Question: Or how can i detect when the red line is starting to make acsent/slope/climb up ?
I have this code:
'''
for (int i = 0; i < averagesOriginal.Count - 69; i++)
{
int y = i + 35;
if (averagesOriginal[y] <= resultings[i])
{
if (averagesOriginal[y] >= resultings[i])
{
//MessageBox.Show("above");
}
}
}
'''
The averagesOriginal List present the Red line in the graph and the resultings List present the Black line.
I need to find the places where the Red line is starting to climb above the black line.
I attached an image of the graph showing the red line and the black line and i marked in black cicules the places i think that should be where it start.
The left two siccules i think should be where the red line start to climb up above the black line.
I need to find the indexs(and the numers in each index) of the the places all over the graph where it start to climb the red over the black.
I dont need all the Red above the black only the place/s where it start.
It should be two index.
The conditions should be: the first index is where the Red under the black then on the next one single index forward it should be above the black.
If you look at the graph in the beginning the red is all the time under the black.
I need to find somehow where the red is under the black and in the nexto ne single index the red is above the black. This meaning the red start to climb.
So how can i do it according to my code ?
( In the image attached the left two black cicrucles i drawed show the first red index under the black then the next red index is above the black. This is the places i should search for.

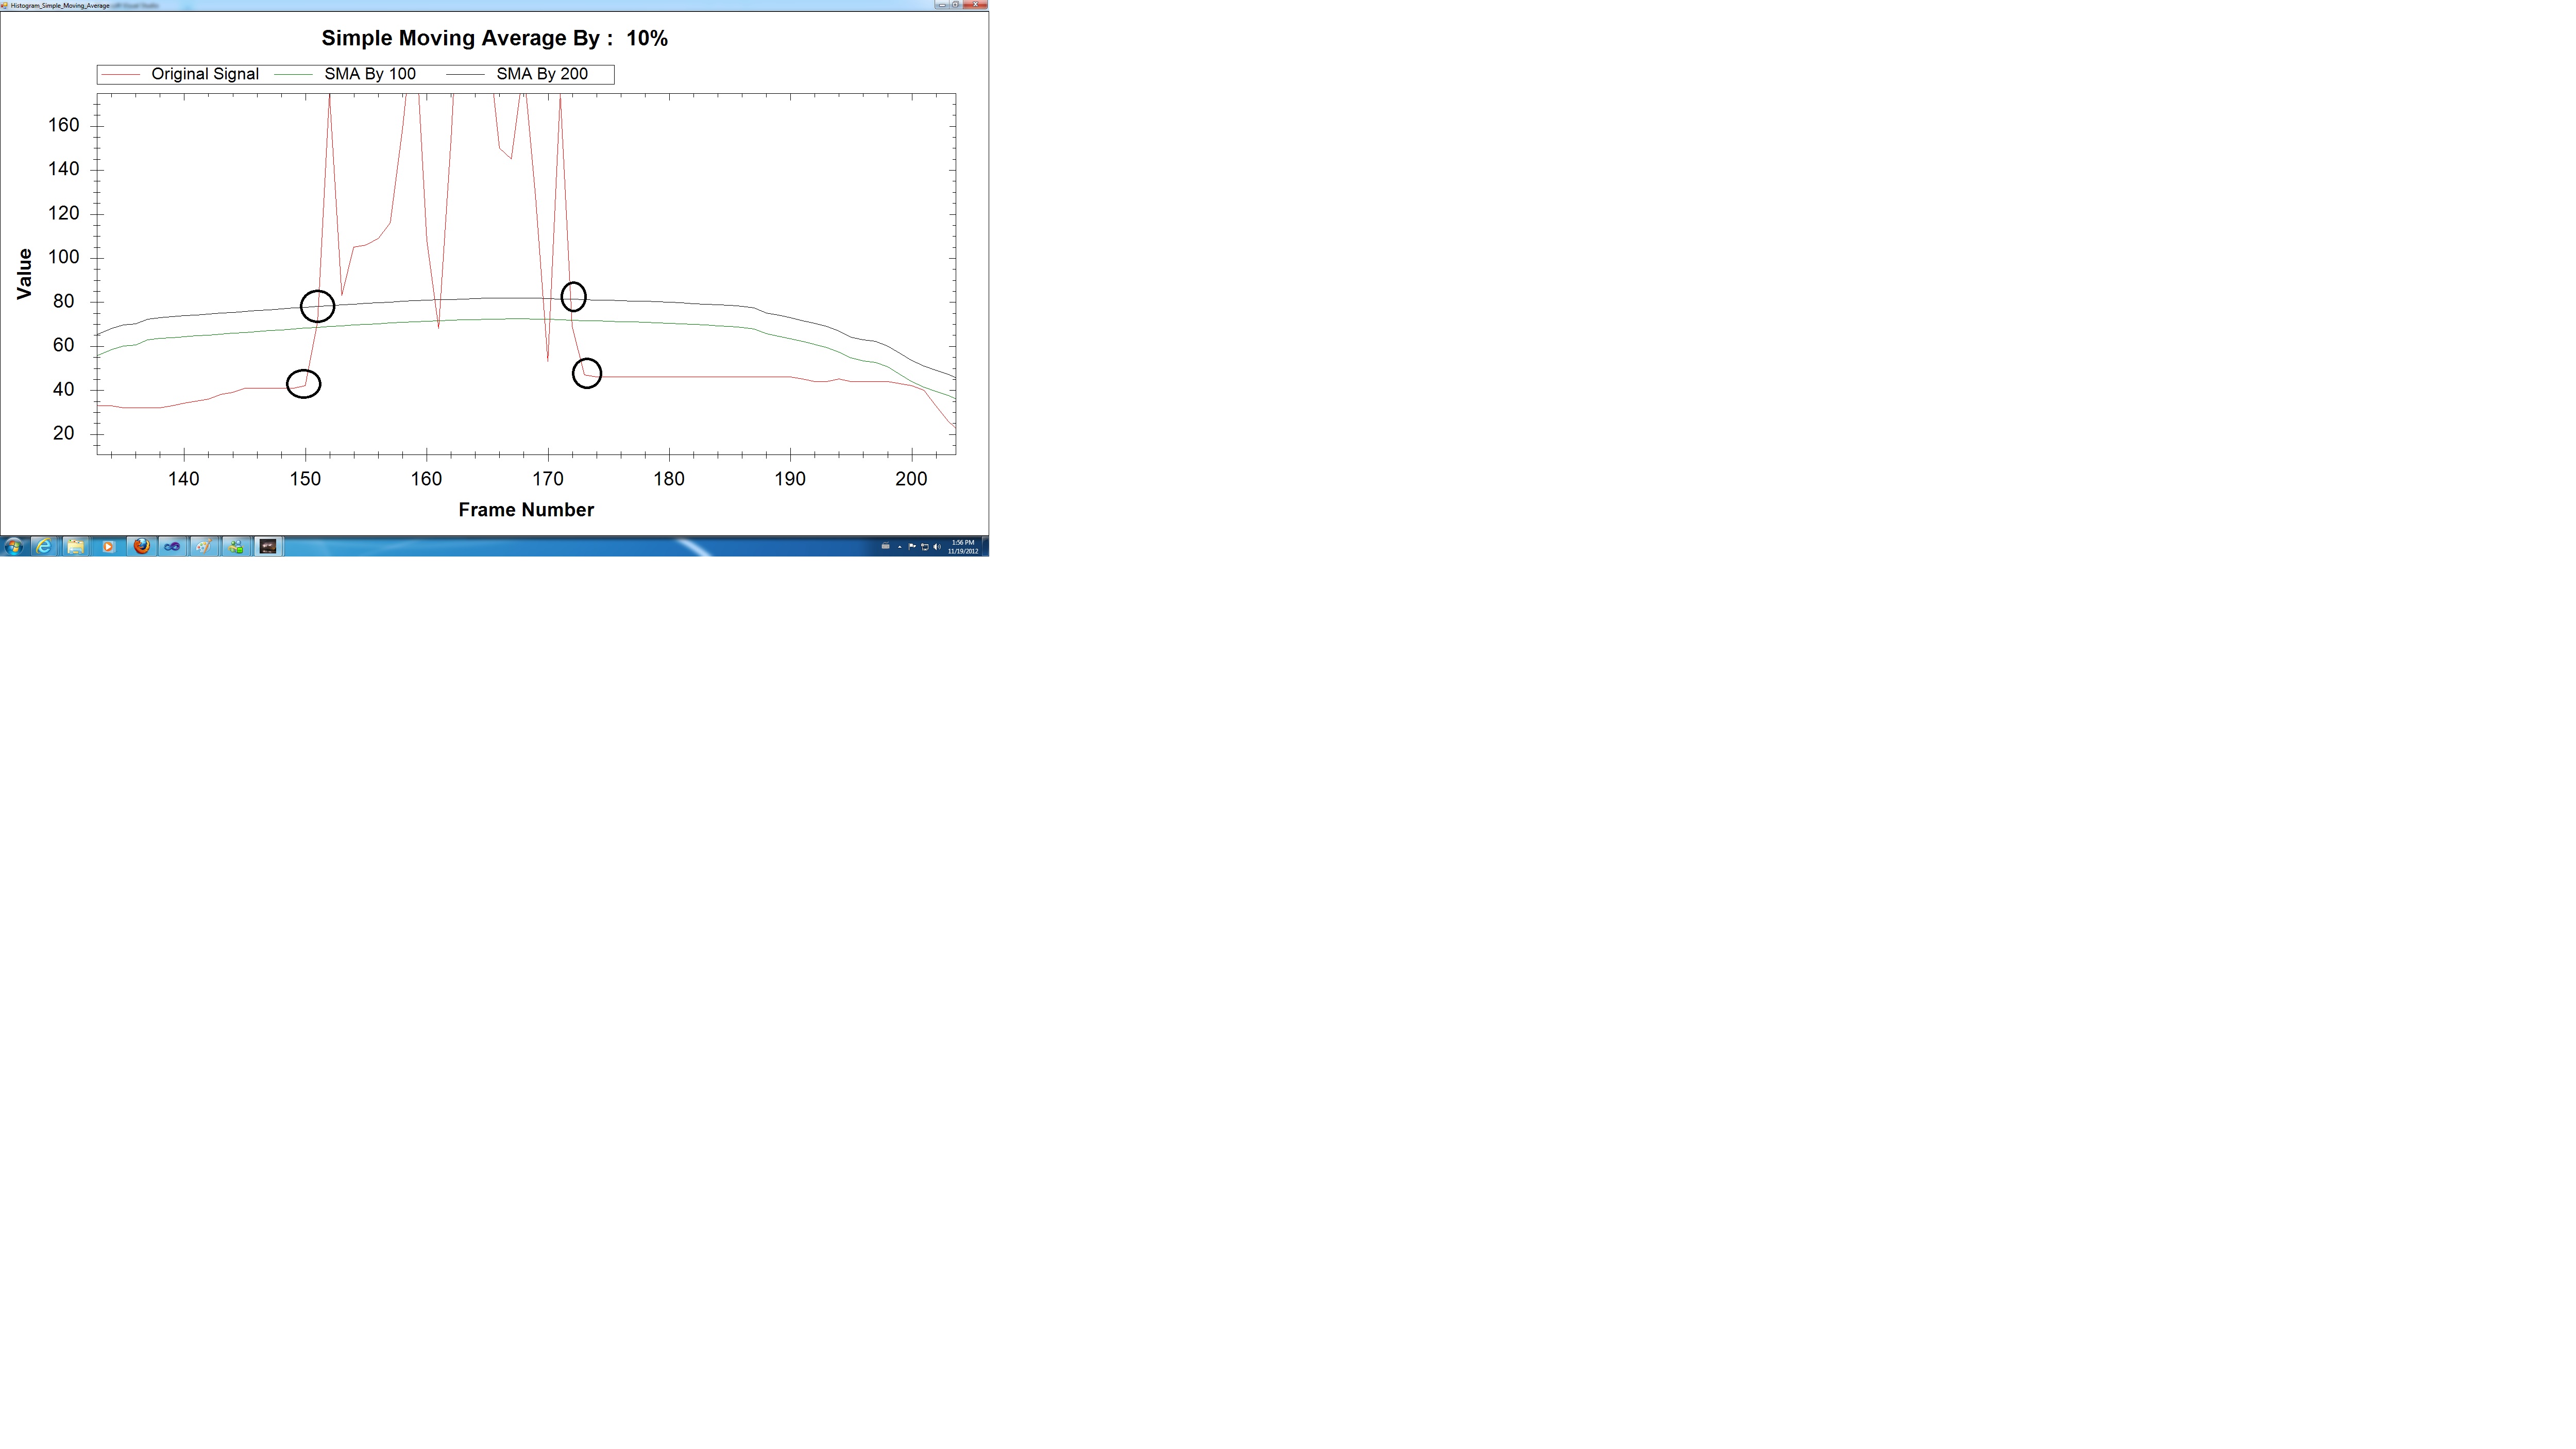
Answer: You can keep a flag keeping track of where the line currently is and flip the flag as it passes.
'''
bool isRedBelow = averagesOriginal[0] < resultings[0];
for (int i = 0; i < averagesOriginal.Count - 69; i++)
{
int y = i + 35;
if (isRedBelow && averagesOriginal[y] > resultings[i])
{
isRedBelow = false;
MessageBox.Show("Red is now above");
}
else if (!isRedBelow && averagesOriginal[y] < resultings[i])
{
isRedBelow = true;
MessageBox.Show("Red is now below");
}
}
'''
As the line crosses, the flag flips. This allows you to continue grabbing each flip no matter how many there are.
I purposely didn't handle the 'equal' cases ('>=' or '<=') because I wasn't too sure what you wanted; it might be a safe assumption that if they're equal, it's because it's in the process of crossing over, but I'm not sure if you'll get a case where they're equal but the red line reverses course at that moment. I'll leave that to you.
Also, in the initial 'isRedBelow' assignment, I didn't check if the arrays had 'Length > 0', but I'm guessing that's not an issue (if it is, you can fix it)
If managing the 'false/true' states of 'isRedBelow' gets confusing, feel free to replace it with an enum, perhaps something like:
'''
enum RedLinePosition
{
BelowBlack,
AboveBlack,
EqualToBlack //if necessary
}
'''
EDIT: I'm not too sure what's going on with the '- 69' in the 'for' loop, or the 'int y = i + 35' offset; I'm guessing those are outside the bounds of the question. But I'm assuming the offsets are there to compensate for 'averagesOriginal' and 'resultings' not having their elements lined up. If 'averagesOriginal[N]' and 'resultings[N]' are supposed to represent the 'Y' coordinate on the graph for both lines at the point 'X = N', then I suggest you fix your looping indices there so that they match.